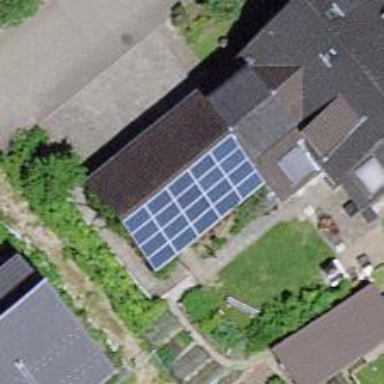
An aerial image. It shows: Solar power generator with photovoltaic panels.